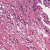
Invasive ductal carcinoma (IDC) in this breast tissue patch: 1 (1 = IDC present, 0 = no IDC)